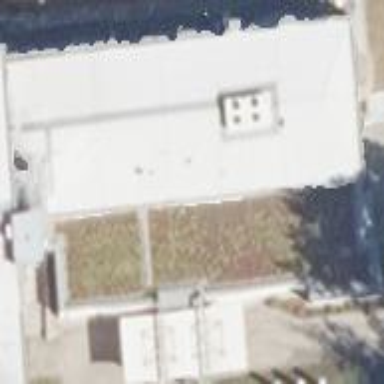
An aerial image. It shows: Hospital building.